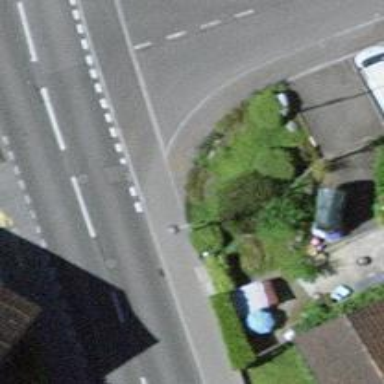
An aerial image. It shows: Sidewalk along the footway.